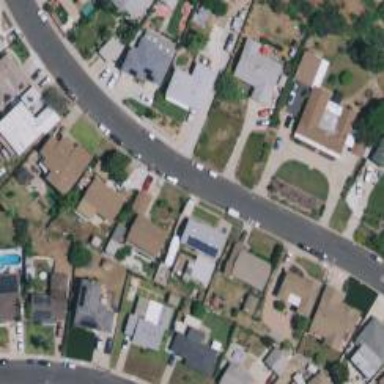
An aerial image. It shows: Residential road with sidewalk on the left side.